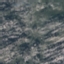
Label: HerbaceousVegetation